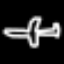
Label: airplane